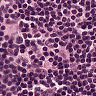
Metastatic tissue present: no